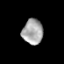
Tissue: prostate
Cell type: Epithelial cells
Senescence score: 0.3519
Nuclear area (px): 505
Mean DAPI intensity: 167.39